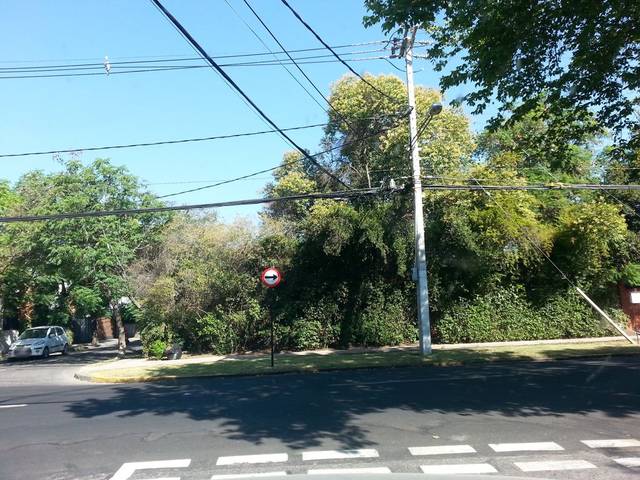
Region: Chile
Coordinates: -33.391, -70.587